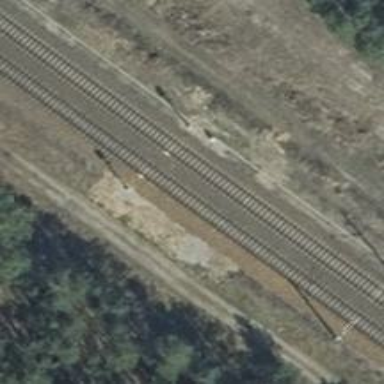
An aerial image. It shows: Light signal at railway crossing.